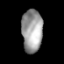
Tissue: prostate
Cell type: B cells
Senescence score: 0.6851
Nuclear area (px): 872
Mean DAPI intensity: 157.521